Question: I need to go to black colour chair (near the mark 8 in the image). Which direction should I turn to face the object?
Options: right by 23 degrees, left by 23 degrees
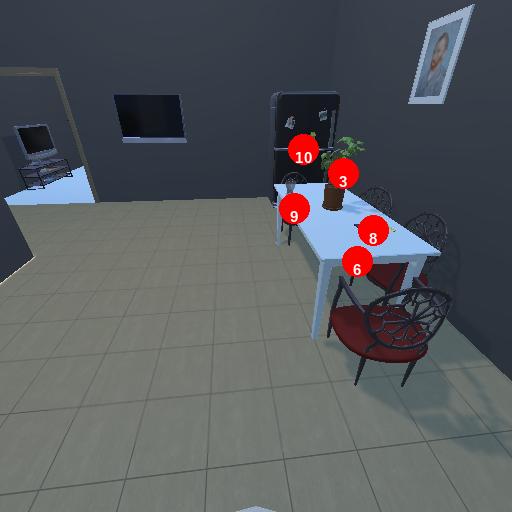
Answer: right by 23 degrees